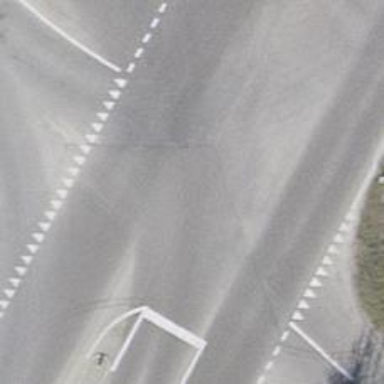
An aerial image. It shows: Primary highway.